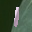
Label: 1